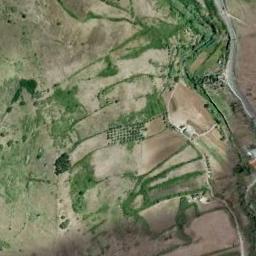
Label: terrace